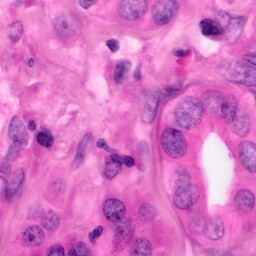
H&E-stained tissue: Pancreatic